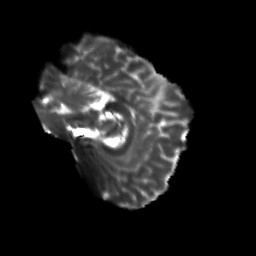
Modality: T2w
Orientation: sagittal
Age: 23
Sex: male
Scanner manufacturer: siemens
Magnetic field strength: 3 T
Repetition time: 3.5 s
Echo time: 0.113 s